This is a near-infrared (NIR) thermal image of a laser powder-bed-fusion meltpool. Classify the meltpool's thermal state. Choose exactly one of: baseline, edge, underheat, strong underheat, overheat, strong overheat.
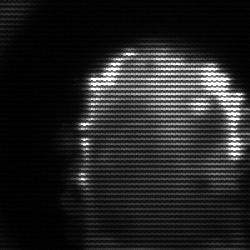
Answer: baseline